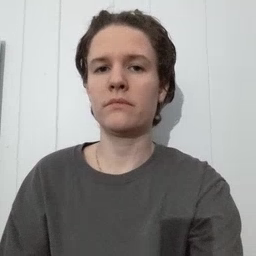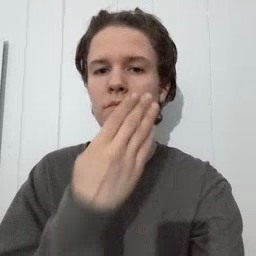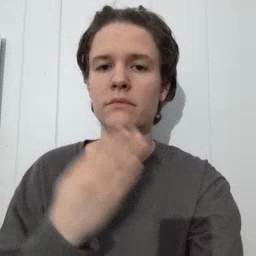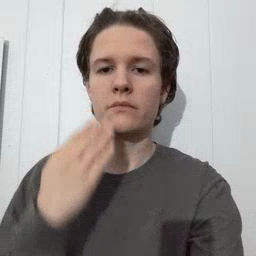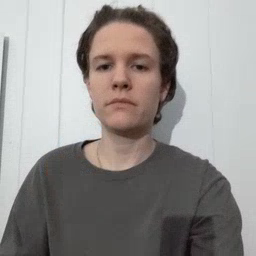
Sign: napkin